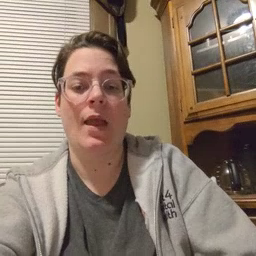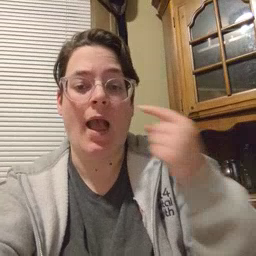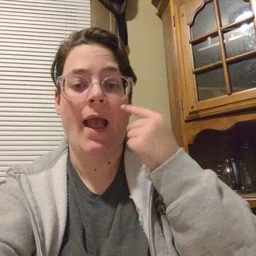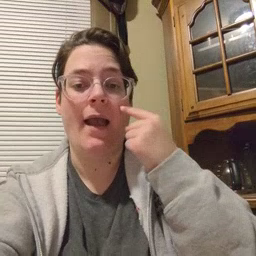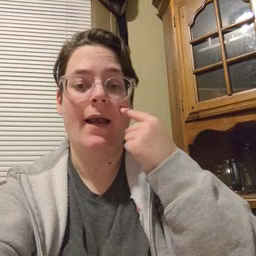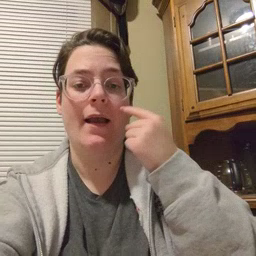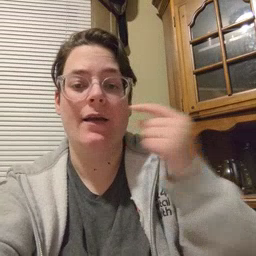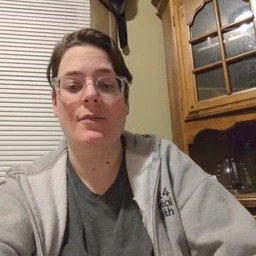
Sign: eye